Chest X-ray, AP view. Patient: 10 years old, sex F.
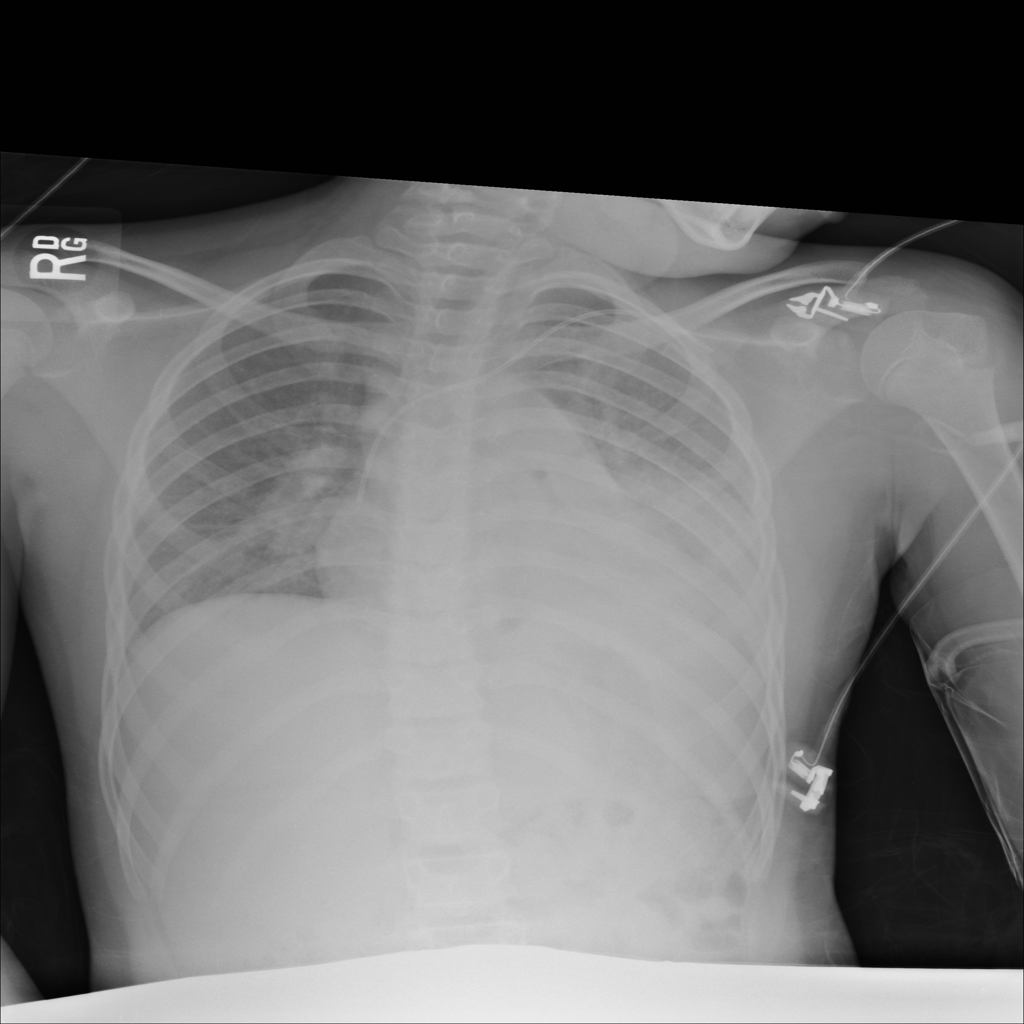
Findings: Atelectasis, Infiltration